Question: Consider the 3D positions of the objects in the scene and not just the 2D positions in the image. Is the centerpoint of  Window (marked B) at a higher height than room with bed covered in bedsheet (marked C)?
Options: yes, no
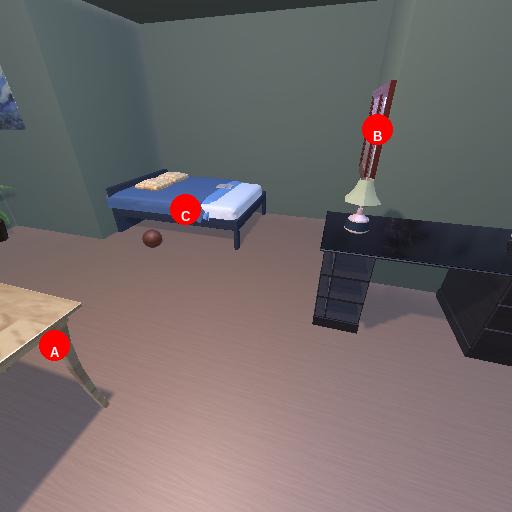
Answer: yes